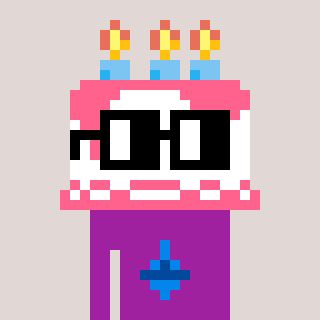
a pixel art character with square black glasses, a cake-shaped head and a magenta-colored body on a warm background